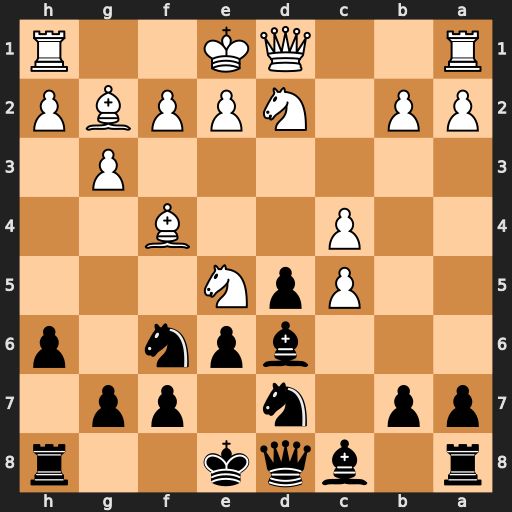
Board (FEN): r1bqk2r/pp1n1pp1/3bpn1p/2PpN3/2P2B2/6P1/PP1NPPBP/R2QK2R
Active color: b
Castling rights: KQkq
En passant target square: -
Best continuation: Bxe5 Bxe5 Nxe5